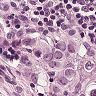
Metastatic tissue present: yes